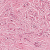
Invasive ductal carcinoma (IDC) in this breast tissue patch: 1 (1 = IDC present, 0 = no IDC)